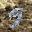
Label: 9